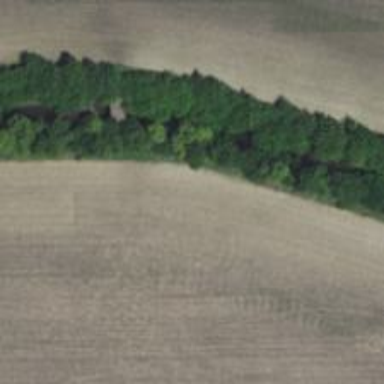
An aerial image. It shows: Abandoned road.